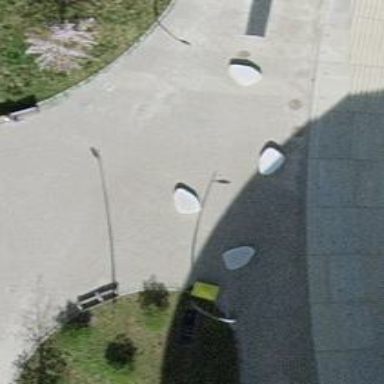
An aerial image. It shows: Bollard made of concrete.